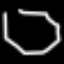
Label: octagon